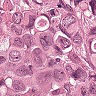
Metastatic tissue present: yes